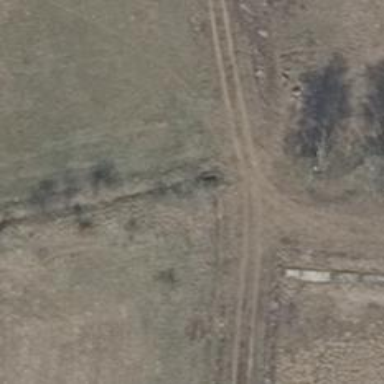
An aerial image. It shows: Grassy track with grade 5 track type.